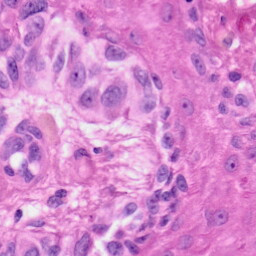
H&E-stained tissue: Skin